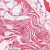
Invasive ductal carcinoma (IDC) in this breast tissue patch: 0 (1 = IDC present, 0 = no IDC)